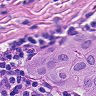
Metastatic tissue present: yes